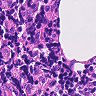
Metastatic tissue present: no